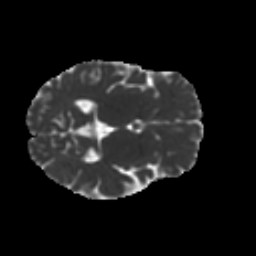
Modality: MD
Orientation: axial
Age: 34
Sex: female
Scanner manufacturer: ge
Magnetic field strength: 3 T
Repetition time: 7.8 s
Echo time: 0.0606 s